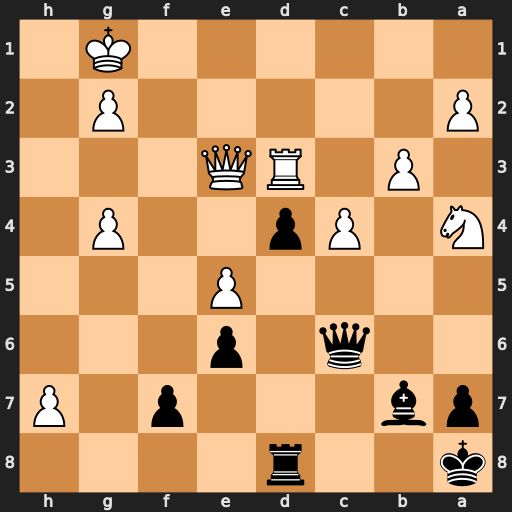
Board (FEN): k2r4/pb3p1P/2q1p3/4P3/N1Pp2P1/1P1RQ3/P5P1/6K1
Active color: b
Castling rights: -
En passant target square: -
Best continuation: Qxg2#